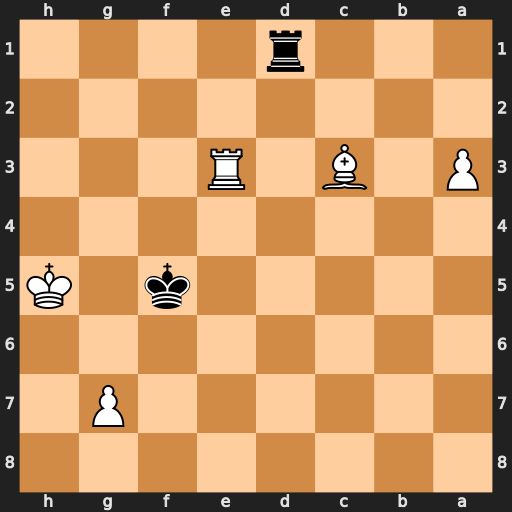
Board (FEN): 8/6P1/8/5k1K/8/P1B1R3/8/3r4
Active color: b
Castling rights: -
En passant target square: -
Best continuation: Rh1+ Rh3 Rxh3#